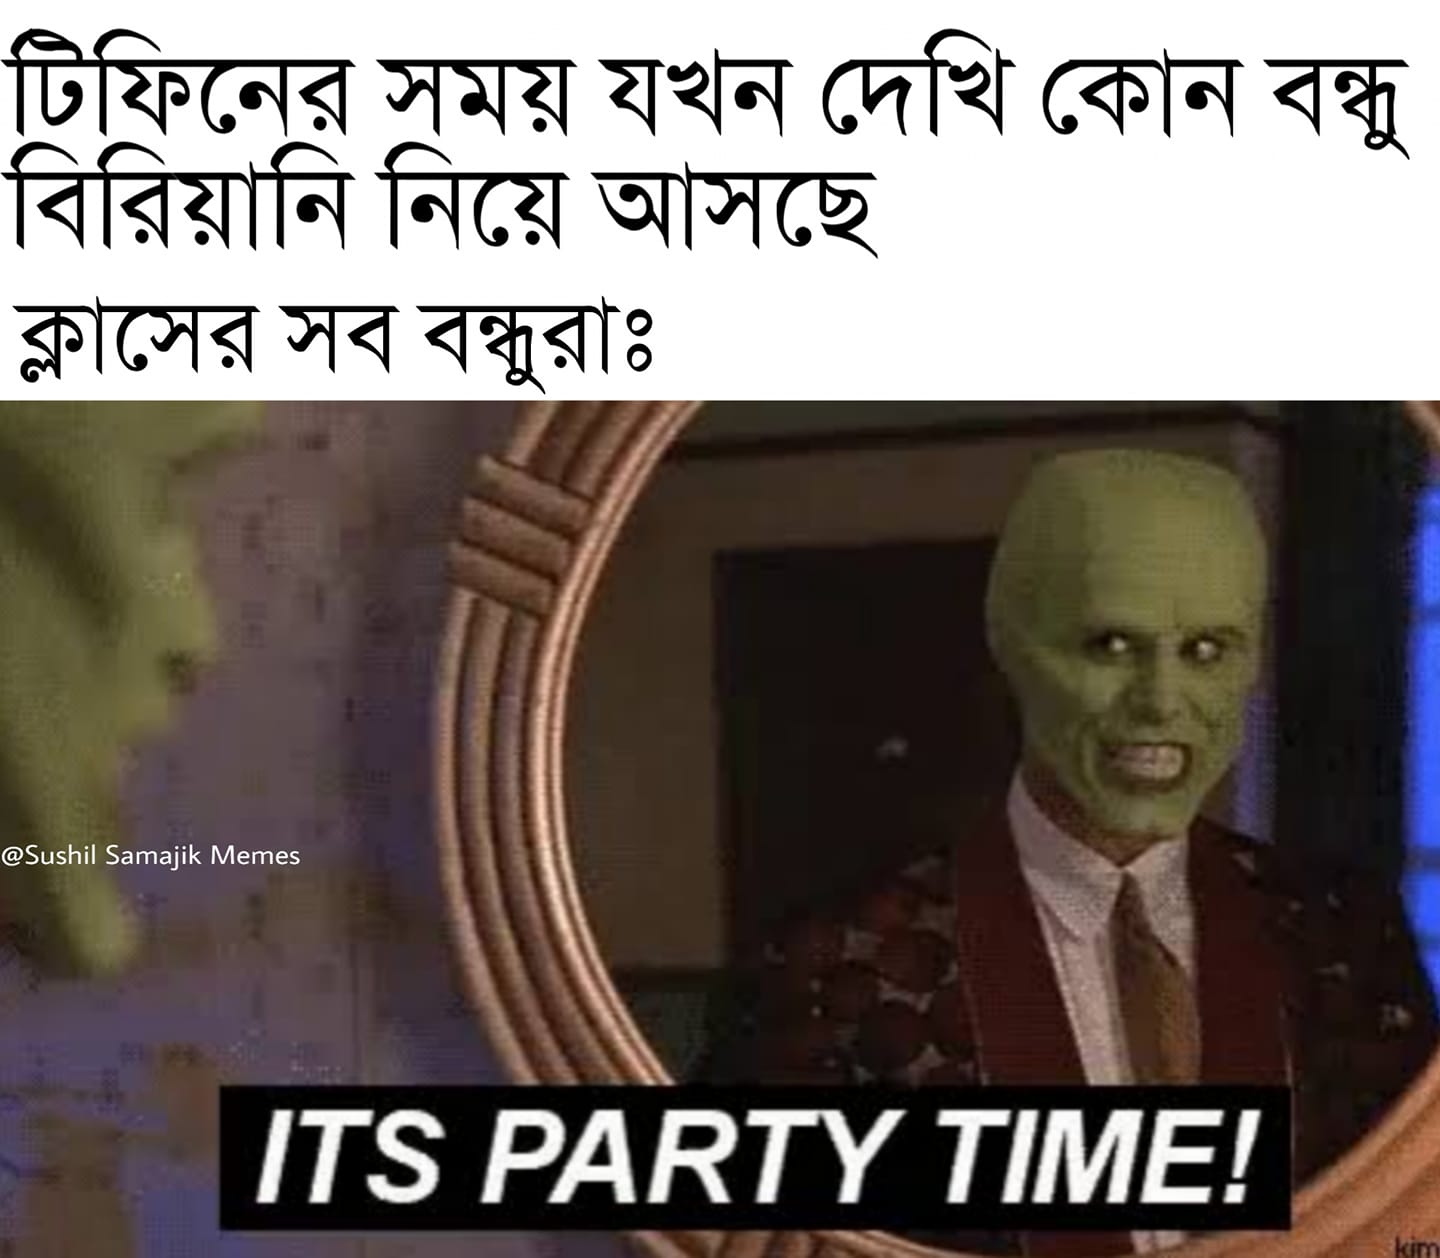
Caption: টিফিনের সময় যখন দেখি কোন বন্ধু বিরিয়ানি নিয়ে আসছে    ক্লাসের সব বন্ধুরাঃ    ITS PARTY TIME !
Label: non-hate